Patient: sex M, age 70
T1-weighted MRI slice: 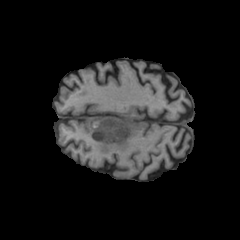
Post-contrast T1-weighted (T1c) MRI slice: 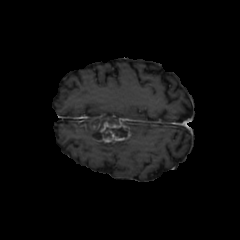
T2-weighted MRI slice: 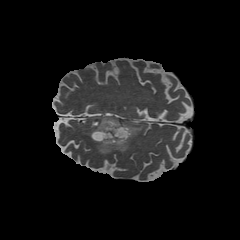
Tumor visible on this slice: yes
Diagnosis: Glioblastoma, IDH-wildtype
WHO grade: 4